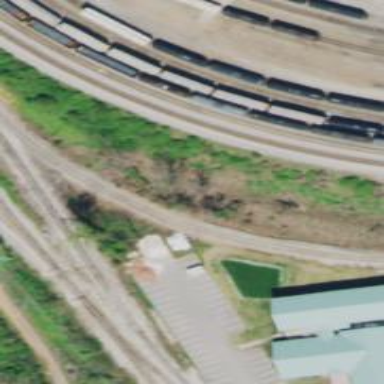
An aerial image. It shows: Railway spur service.